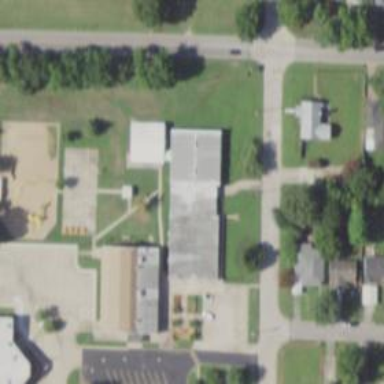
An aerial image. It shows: School.